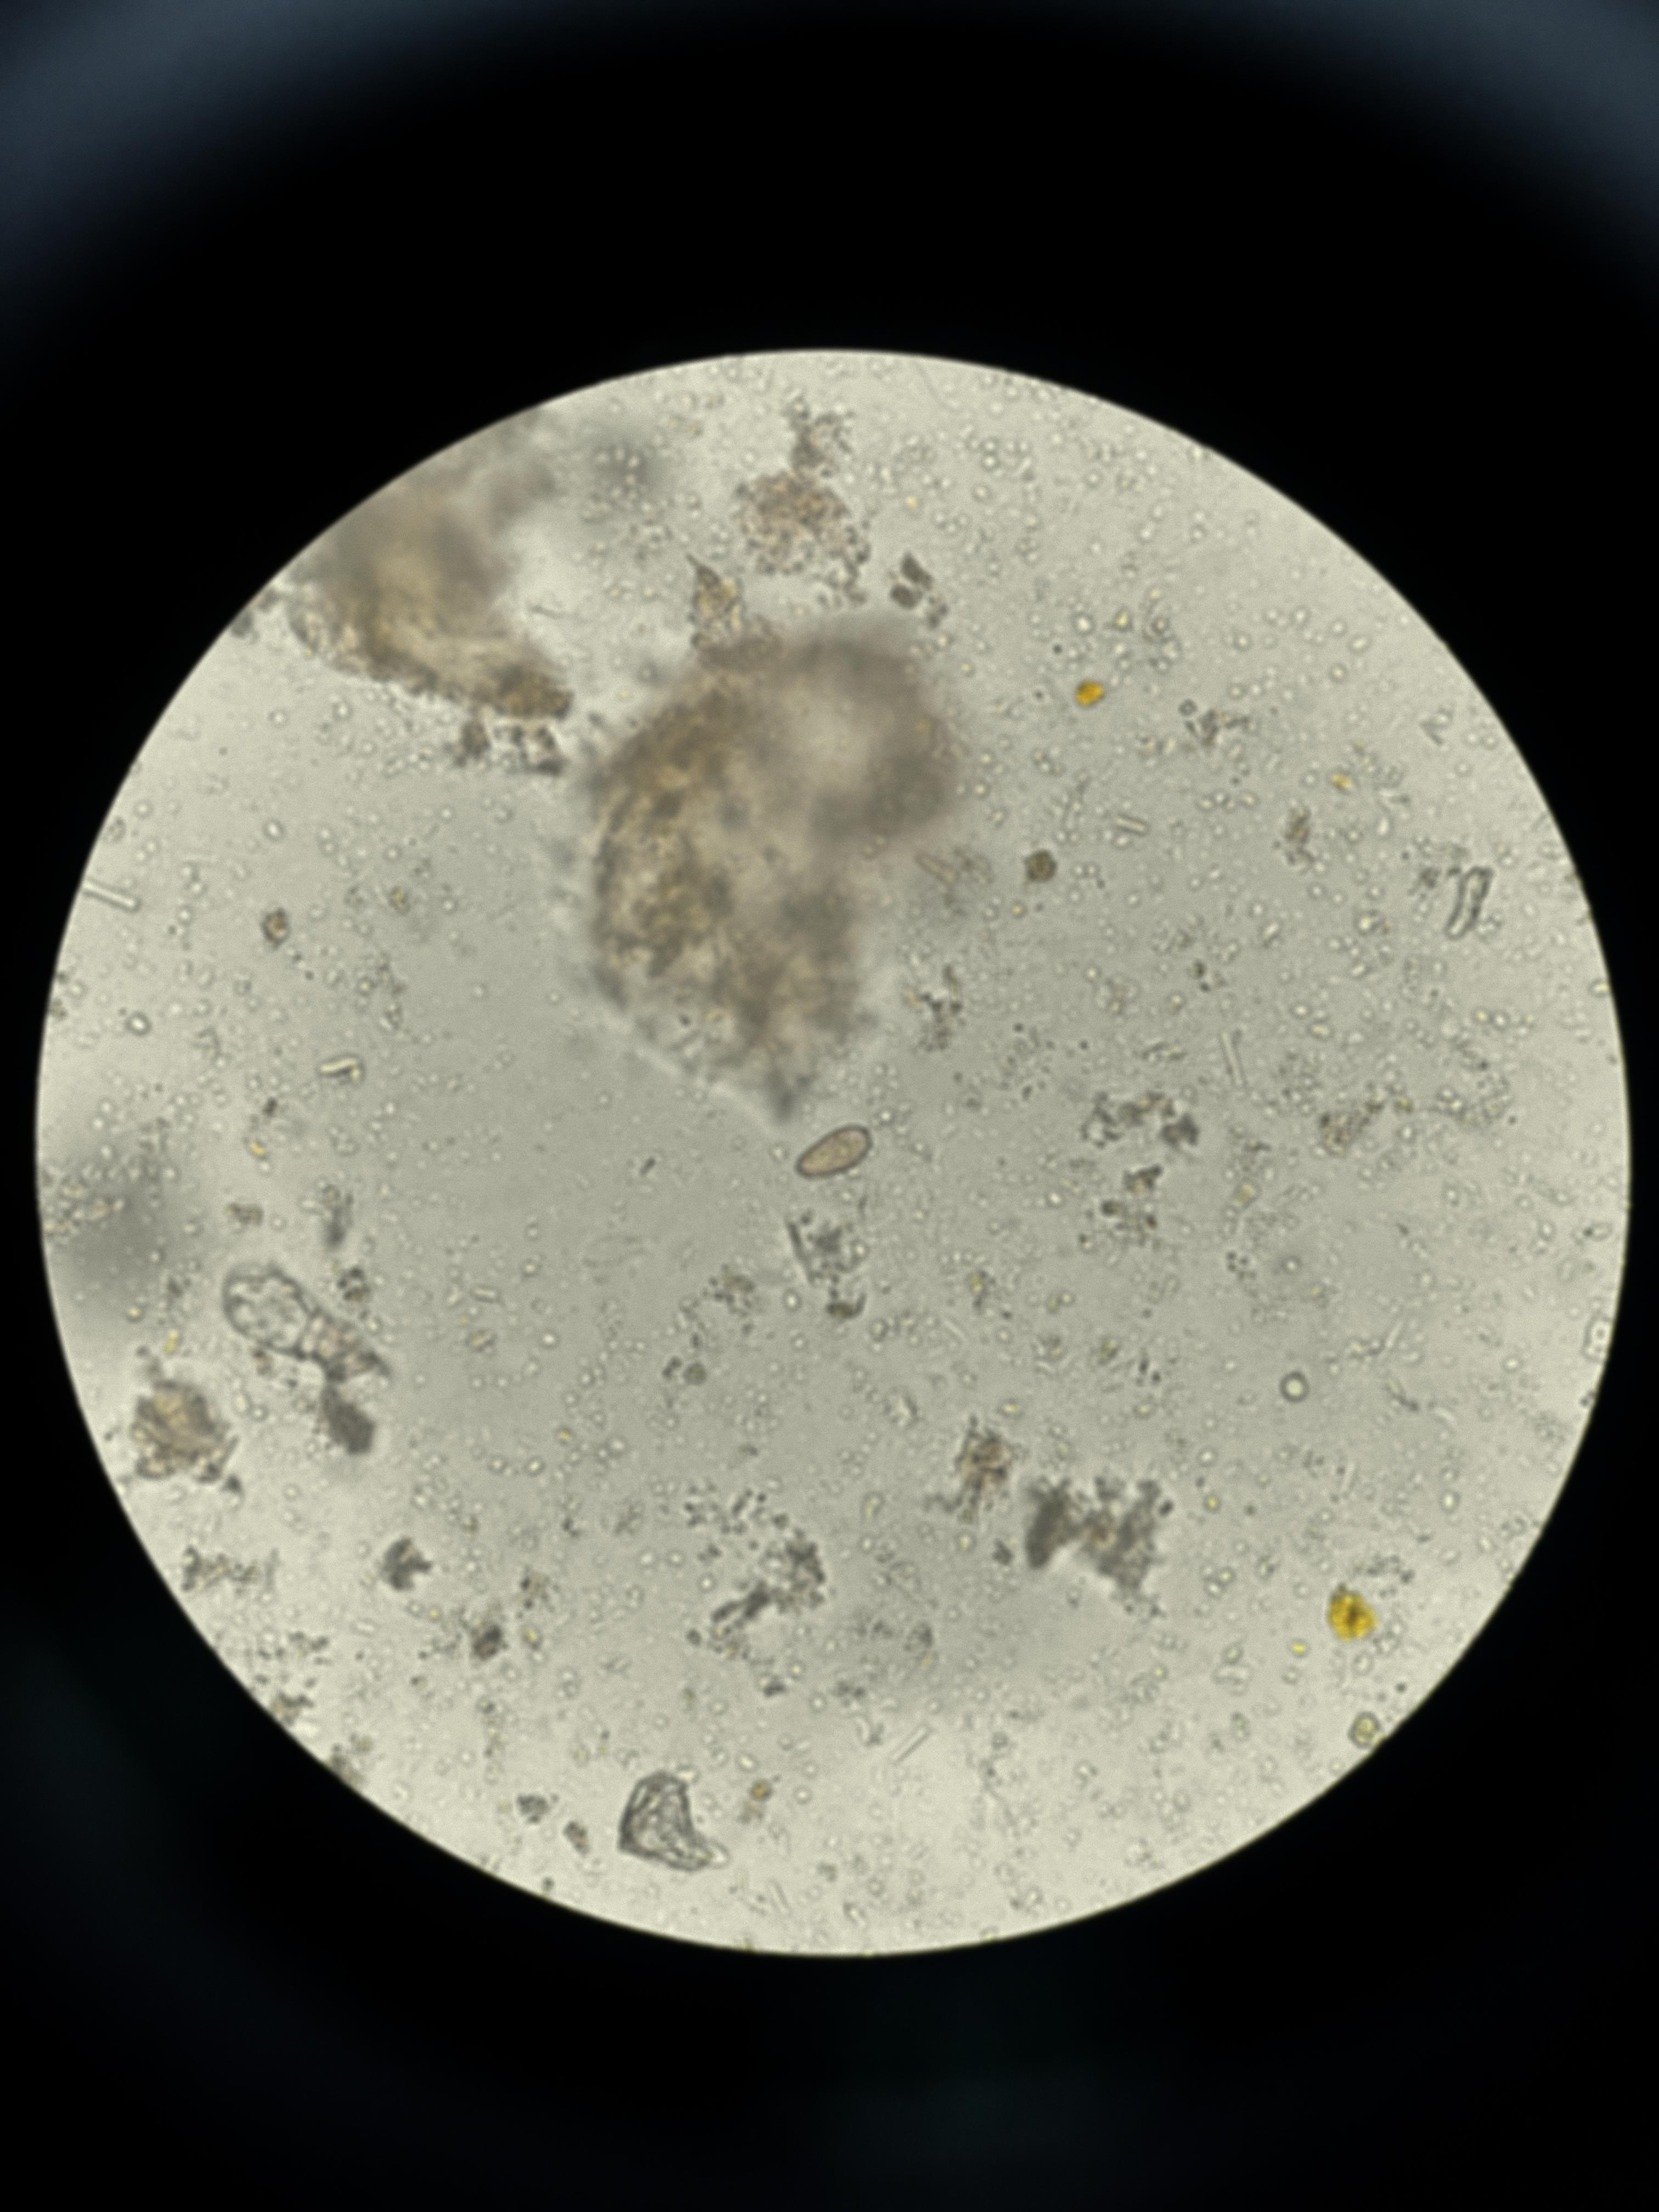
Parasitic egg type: Opisthorchis viverrine